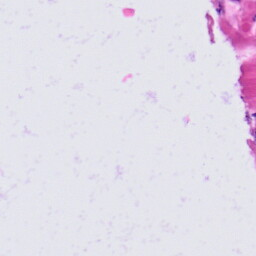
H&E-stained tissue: Prostate